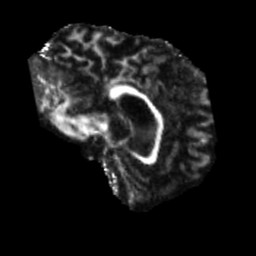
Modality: FA
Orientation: sagittal
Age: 64
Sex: male
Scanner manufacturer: siemens
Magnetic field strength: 3 T
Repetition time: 5.25 s
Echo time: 0.08 s